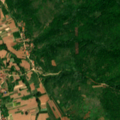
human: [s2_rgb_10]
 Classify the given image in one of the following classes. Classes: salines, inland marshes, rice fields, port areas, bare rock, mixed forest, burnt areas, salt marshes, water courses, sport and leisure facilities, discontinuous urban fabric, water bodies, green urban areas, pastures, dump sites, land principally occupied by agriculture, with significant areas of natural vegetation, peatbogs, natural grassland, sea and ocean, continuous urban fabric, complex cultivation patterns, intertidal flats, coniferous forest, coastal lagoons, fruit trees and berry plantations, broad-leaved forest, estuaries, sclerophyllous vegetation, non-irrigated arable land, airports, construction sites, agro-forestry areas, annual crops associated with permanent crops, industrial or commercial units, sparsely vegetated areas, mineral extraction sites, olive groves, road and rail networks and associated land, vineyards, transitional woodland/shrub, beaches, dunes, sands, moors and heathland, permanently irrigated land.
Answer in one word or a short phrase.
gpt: discontinuous urban fabric, land principally occupied by agriculture, with significant areas of natural vegetation, broad-leaved forest, transitional woodland/shrub